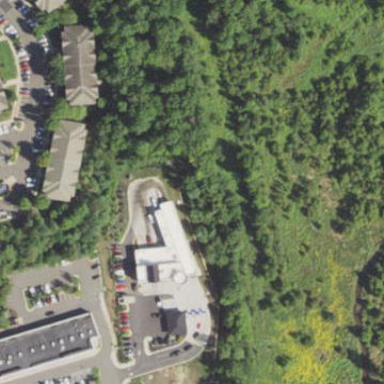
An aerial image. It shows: Car wash facility.